Question: ACtually I am creating a Say/Do ratio Grid, which is now looking something like this.

wanted to show points accepted, commited and the ratio using IterationCumulativeFlowData for each Iteration. For that I want this data in following format one Array of Iteration Ids, and for each Iteration ID the array of 70 IterationCumulativeFlowData, but I am not getting this correctly
I also posting some my code, please need ur suggestions where I am going wrong. Thanks in advance
'''
Object->
<PHONE>: Array[70]
<PHONE>: Array[70]
<PHONE>: Array[70]
<PHONE>: Array[70]
<PHONE>: Array[70]
getCommulativeData: function(iteration) {
var secFilter = [];
parsecumulativeflowdata = {};
//console.log("itetetetete value", iteration[0].ObjectID);
for( i = 1; i < iteration.length - 1; i++){
if (i == 1) {
var filter1 = Ext.create('Rally.data.wsapi.Filter', {
property: 'IterationObjectID',
operator: '=',
value: iteration[i].ObjectID
});
filter1 = filter1.or({
property: 'IterationObjectID',
operator: '=',
value: iteration[i+1].ObjectID
});
}
else {
filter1 = filter1.or({
property: 'IterationObjectID',
operator: '=',
value: iteration[i].ObjectID
});
}
};
secFilter.push(filter1);
console.log("filter value", secFilter);
var filter = Ext.create('Rally.data.wsapi.Filter', {
property: 'IterationObjectID',
operator: '=',
value: iteration[0].ObjectID
});
filter = filter.or(secFilter);
filter.toString();
//var val = iteration[i].ObjectID;
Ext.create('Rally.data.wsapi.Store', {
autoLoad: true,
//limit: Infinity,
model: 'IterationCumulativeFlowData',
context: {
project: this.getContext().getProject()._ref,
projectScopeDown: true,
projectScopeUp: false
},
fetch: ['CreationDate','CardEstimateTotal','CardState', 'IterationObjectID', 'Project'],
filters: [
secFilter
],
listeners: {
load: function(store, records) {
var iterationArray = {};
var cumulativeflowArray = [];
console.log("cummulative flow", records);
Ext.Array.each(records, function(record){
cumulativeflowArray.push(record.data);
iterationArray[record.data.IterationObjectID] = Ext.Array.flatten(cumulativeflowArray);
}, this);
console.log("iterationarray values", iterationArray);
//this.recurseCommulativeArray[record.IterationObjectID] = Ext.Array.flatten(cumulativeflowArray);
},
scope: this
}
//return
}, this);
'''
getCommulativeData: function(iteration) - in this iteration is the array of 12 objects for 3 teams and four sprints(26.1, 26.2, 26.3, 26.4), so it has 12 objects
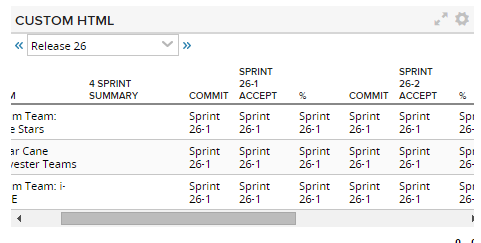
Answer: Actually I was not looping it correctly, it should be like this.
'getCommulativeData: function(iteration) { console.log("itetetetete value", iteration); var secFilter = []; var filter1 = null; parsecumulativeflowdata = {}; for( i = 0; i < iteration.length; i++){ if (i == 0) { filter1 = Ext.create('Rally.data.wsapi.Filter', { property: 'IterationObjectID', operator: '=', value: iteration[i].ObjectID }); } else { filter1 = filter1.or({ property: 'IterationObjectID', operator: '=', value: iteration[i].ObjectID }); } //secFilter.push(filter1); };'